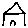
Label: house